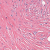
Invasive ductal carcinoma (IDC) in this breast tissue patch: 0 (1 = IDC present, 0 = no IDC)